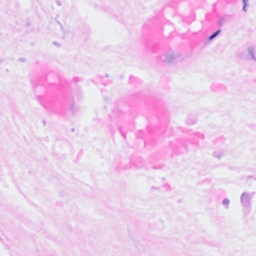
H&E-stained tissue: Breast